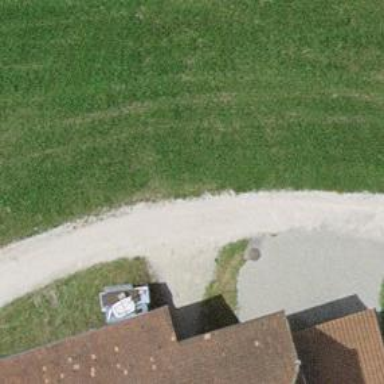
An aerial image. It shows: Unpaved service road.